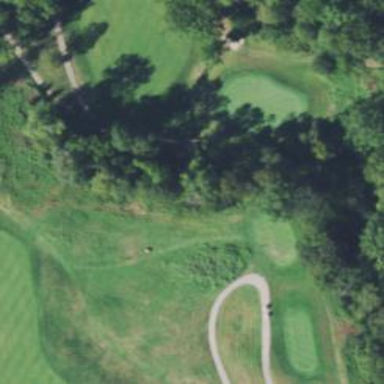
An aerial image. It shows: Path for both roads and golfers.